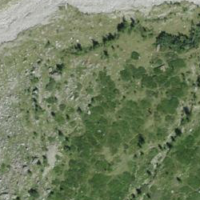
EUNIS habitat code: 31
Species observed at this site:
Rupicapra rupicapra